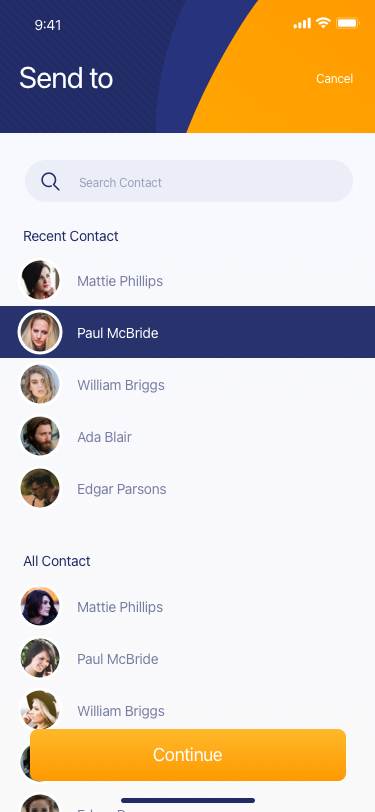
Text in this UI design:
Mattie Phillips
Paul McBride
William Briggs
Ada Blair
Edgar Parsons
Recent Contact
All Contact
Mattie Phillips
Paul McBride
William Briggs
Ada Blair
Edgar Parsons
Send to
Cancel
Search Contact
Continue